Field crop: tomato
Growth stage: 2
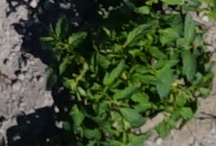
Species: tomato